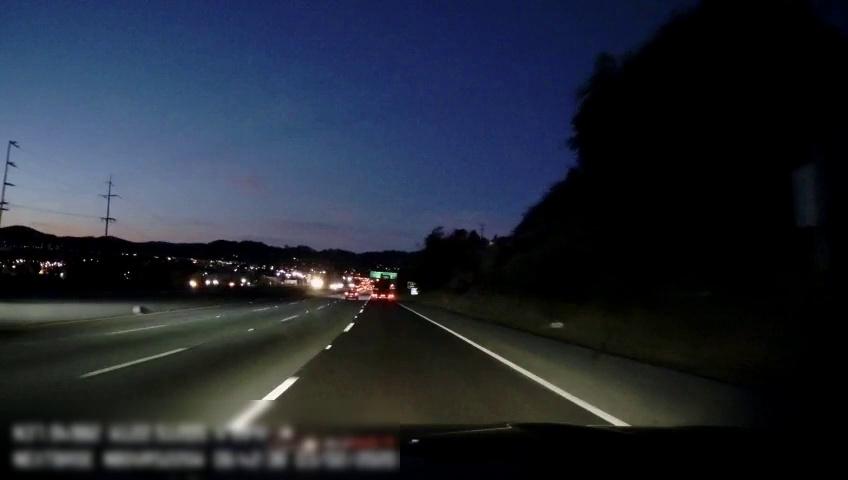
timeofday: Night
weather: Other
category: Drivable Space
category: Vehicles | Car
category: Vehicles | Truck
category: Lanes | Current Lane
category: Lanes | Current Lane
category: Lanes | Alternate Lane
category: Lanes | Alternate Lane
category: Traffic | Signs